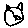
Label: cat